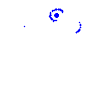
Particle: pion